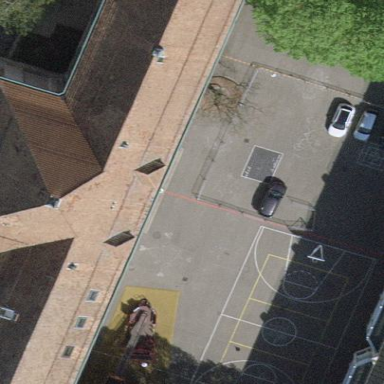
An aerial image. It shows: School.